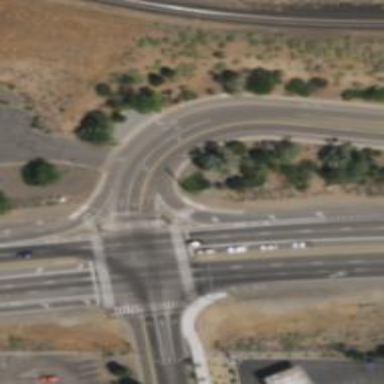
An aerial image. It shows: Tertiary road with asphalt surface. There is separate sidewalk along the road.